The plot is a signal-to-image rendering of a rotating shaft's vibration measurement. What is the most likely rotor condition (normal, misalignment, unbalance, looseness)?
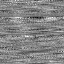
Answer: looseness